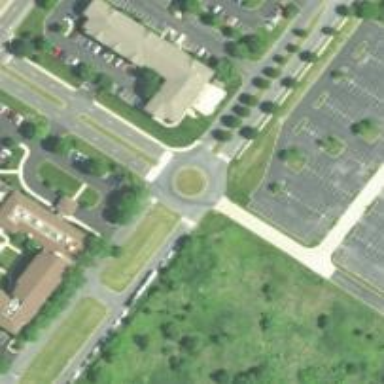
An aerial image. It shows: Unclassified road that forms roundabout at the junction.